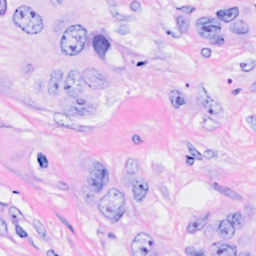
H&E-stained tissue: Breast